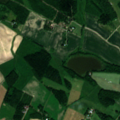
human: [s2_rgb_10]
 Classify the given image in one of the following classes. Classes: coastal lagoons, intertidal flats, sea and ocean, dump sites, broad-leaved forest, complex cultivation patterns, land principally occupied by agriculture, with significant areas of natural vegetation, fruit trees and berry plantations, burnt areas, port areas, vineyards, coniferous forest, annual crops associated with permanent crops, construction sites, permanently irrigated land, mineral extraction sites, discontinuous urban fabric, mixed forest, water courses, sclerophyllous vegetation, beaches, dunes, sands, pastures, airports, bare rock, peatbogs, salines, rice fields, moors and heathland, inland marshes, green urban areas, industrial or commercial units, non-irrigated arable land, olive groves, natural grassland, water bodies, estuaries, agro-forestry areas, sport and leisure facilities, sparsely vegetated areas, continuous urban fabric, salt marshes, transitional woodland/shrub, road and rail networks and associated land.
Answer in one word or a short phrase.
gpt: non-irrigated arable land, land principally occupied by agriculture, with significant areas of natural vegetation, mixed forest